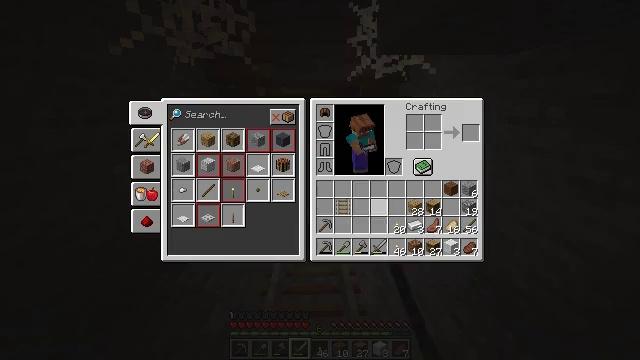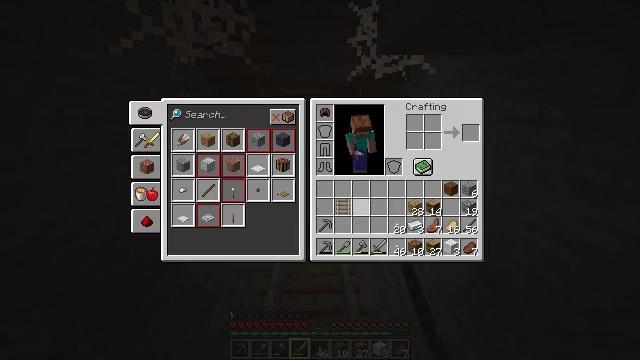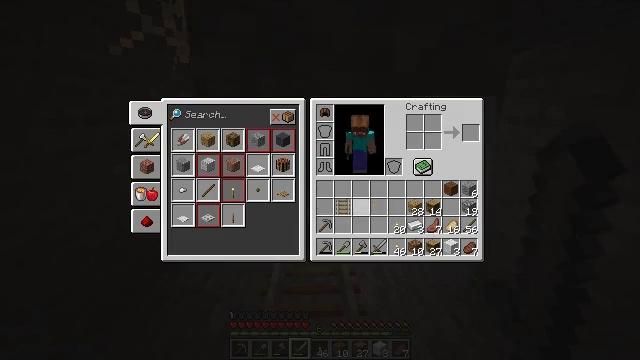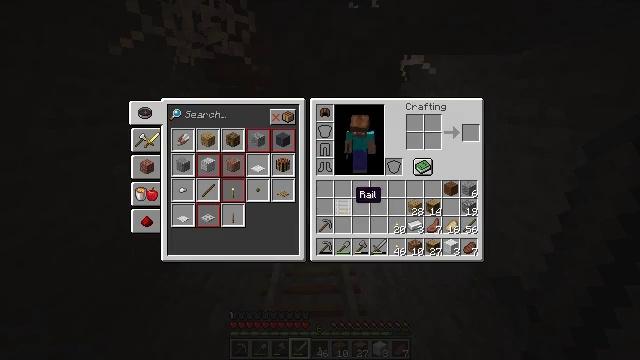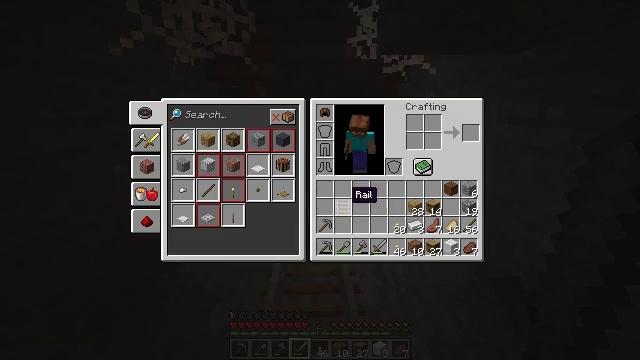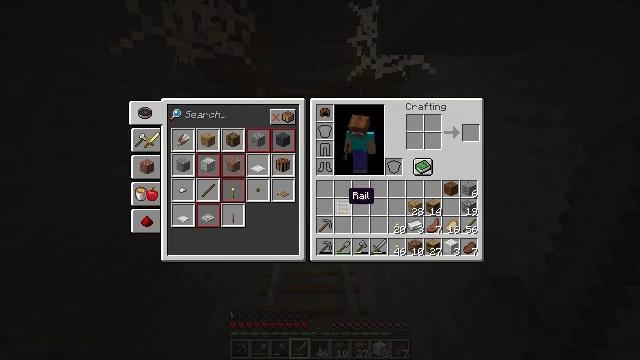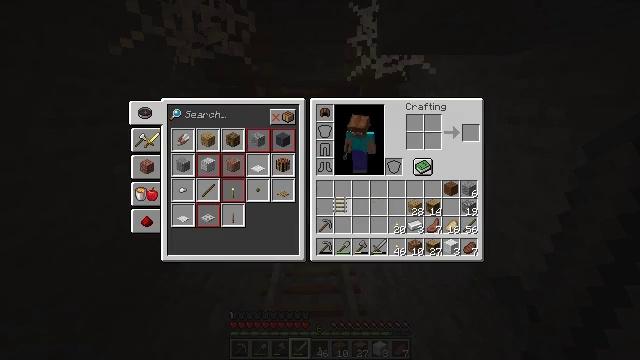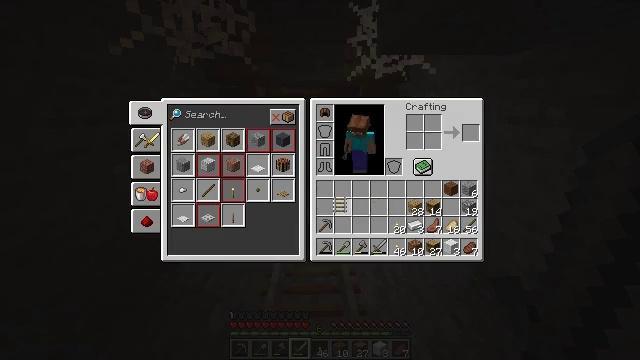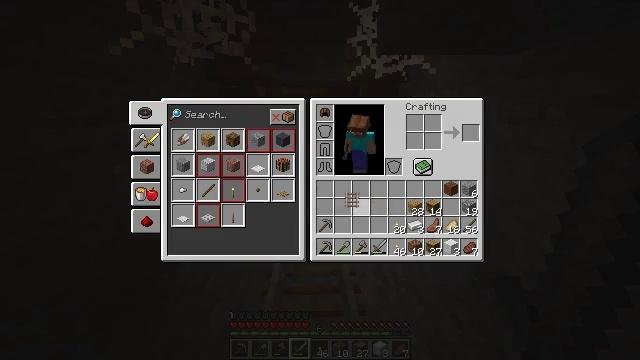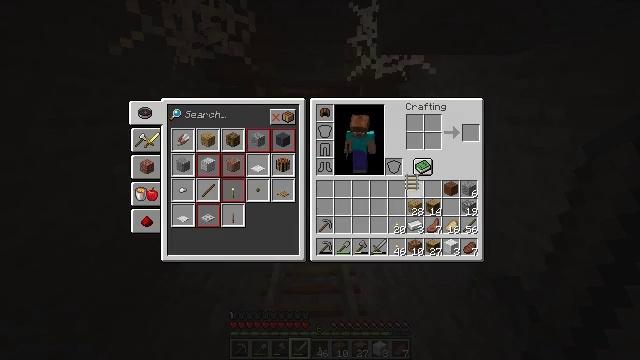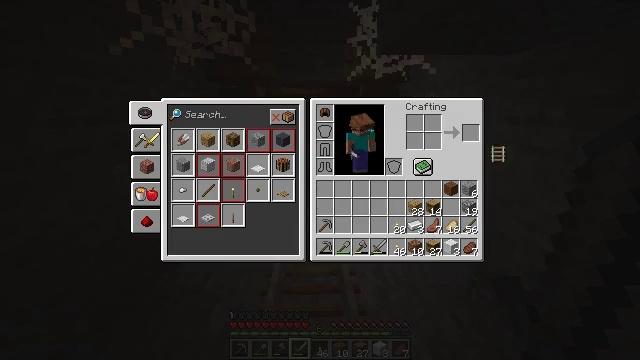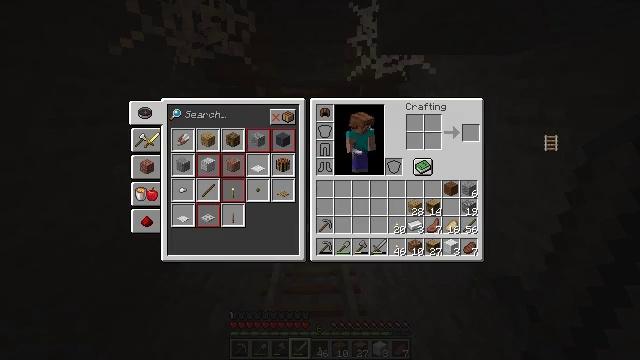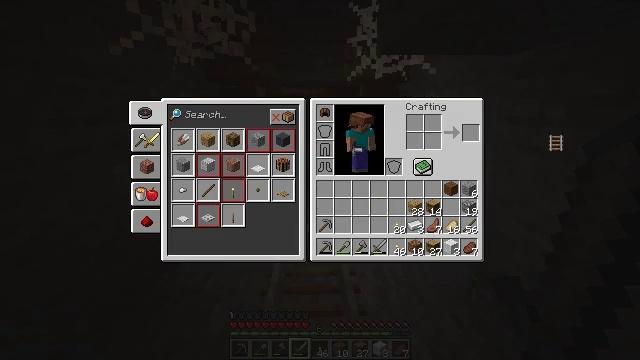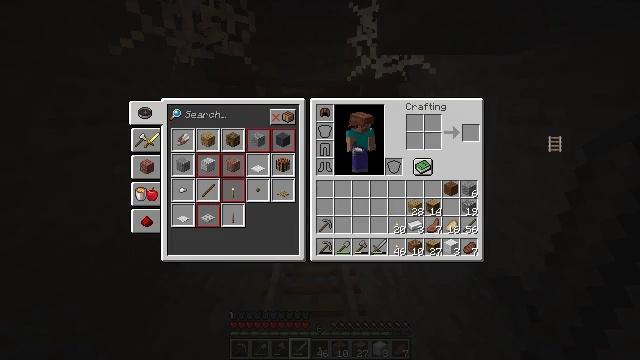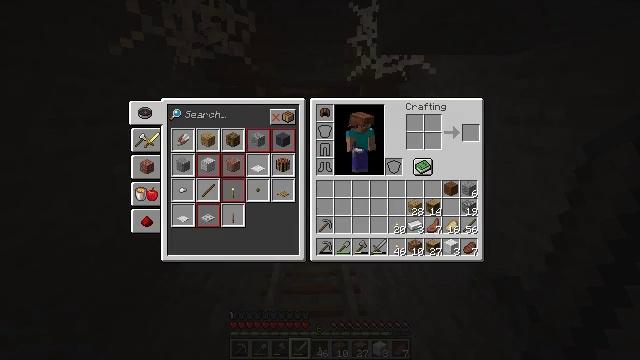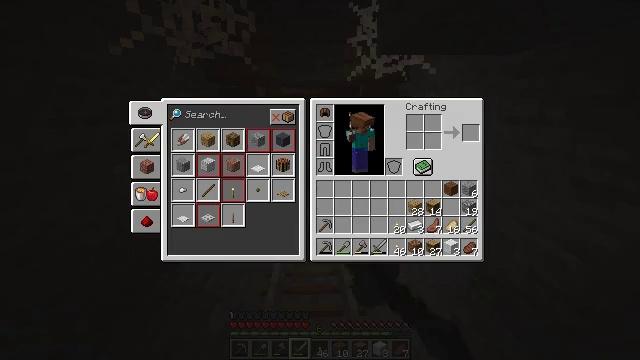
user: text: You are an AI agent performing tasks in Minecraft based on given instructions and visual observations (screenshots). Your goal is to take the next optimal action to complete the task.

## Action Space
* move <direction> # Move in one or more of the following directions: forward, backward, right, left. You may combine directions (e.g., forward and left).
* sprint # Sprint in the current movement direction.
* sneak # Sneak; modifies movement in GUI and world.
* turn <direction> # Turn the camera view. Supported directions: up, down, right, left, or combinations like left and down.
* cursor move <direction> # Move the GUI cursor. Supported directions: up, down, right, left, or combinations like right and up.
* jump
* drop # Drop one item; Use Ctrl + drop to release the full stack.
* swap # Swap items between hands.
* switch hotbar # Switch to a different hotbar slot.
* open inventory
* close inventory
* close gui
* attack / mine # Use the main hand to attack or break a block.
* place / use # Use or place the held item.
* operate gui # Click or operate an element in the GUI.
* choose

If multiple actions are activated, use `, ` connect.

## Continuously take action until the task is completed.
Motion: motion action
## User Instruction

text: Remove a rail from the inventory.
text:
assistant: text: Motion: cursor move left, open gui
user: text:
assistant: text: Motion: no_op
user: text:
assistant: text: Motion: no_op
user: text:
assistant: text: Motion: no_op
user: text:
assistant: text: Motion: no_op
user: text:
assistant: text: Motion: operate gui
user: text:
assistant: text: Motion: operate gui
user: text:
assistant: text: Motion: cursor move right, operate gui
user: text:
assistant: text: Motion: cursor move right and up
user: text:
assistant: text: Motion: cursor move right and up
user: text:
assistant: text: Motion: cursor move right and up, operate gui
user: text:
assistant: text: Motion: operate gui
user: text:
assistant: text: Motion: operate gui
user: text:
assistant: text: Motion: cursor move left and down
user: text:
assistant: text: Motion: cursor move left and down
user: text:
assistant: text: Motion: cursor move left and down
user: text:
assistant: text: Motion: cursor move left
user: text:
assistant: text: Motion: no_op
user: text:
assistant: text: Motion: no_op